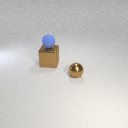
large brown metal cube behind small brown metal sphere